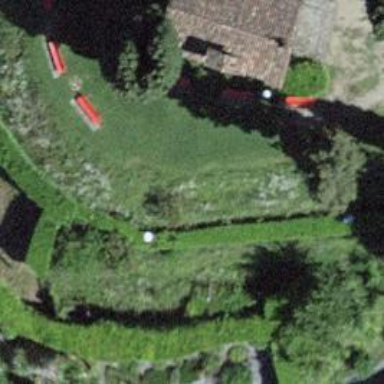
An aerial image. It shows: Red bench.